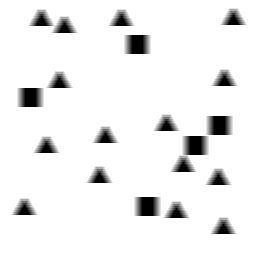
Squares: 5
Triangles: 15
Stars: 0
Total shapes: 20